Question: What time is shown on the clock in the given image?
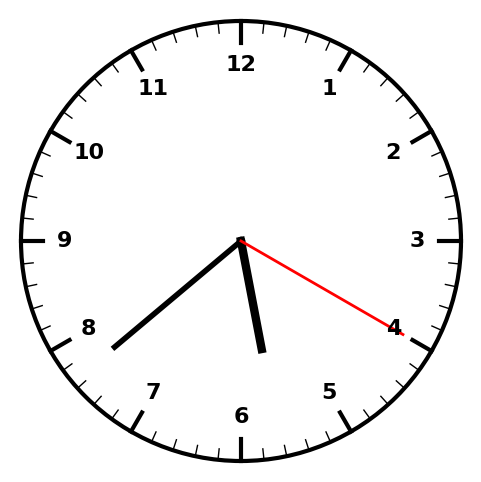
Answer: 05:38:20